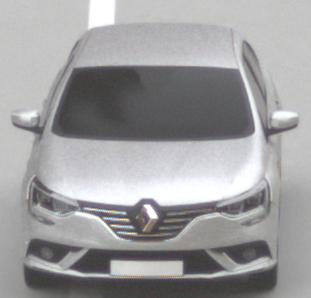
Make: Renault
Model: Mégane ENERGY TCe 100
Detailed model: Mégane (IV)
Model produced from: 2016/03
Model produced until: 2018/08
Doors: 5
Color: white
Road condition: dry road
Daytime: midday
Contrast: low contrast